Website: macys
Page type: customer-info-address
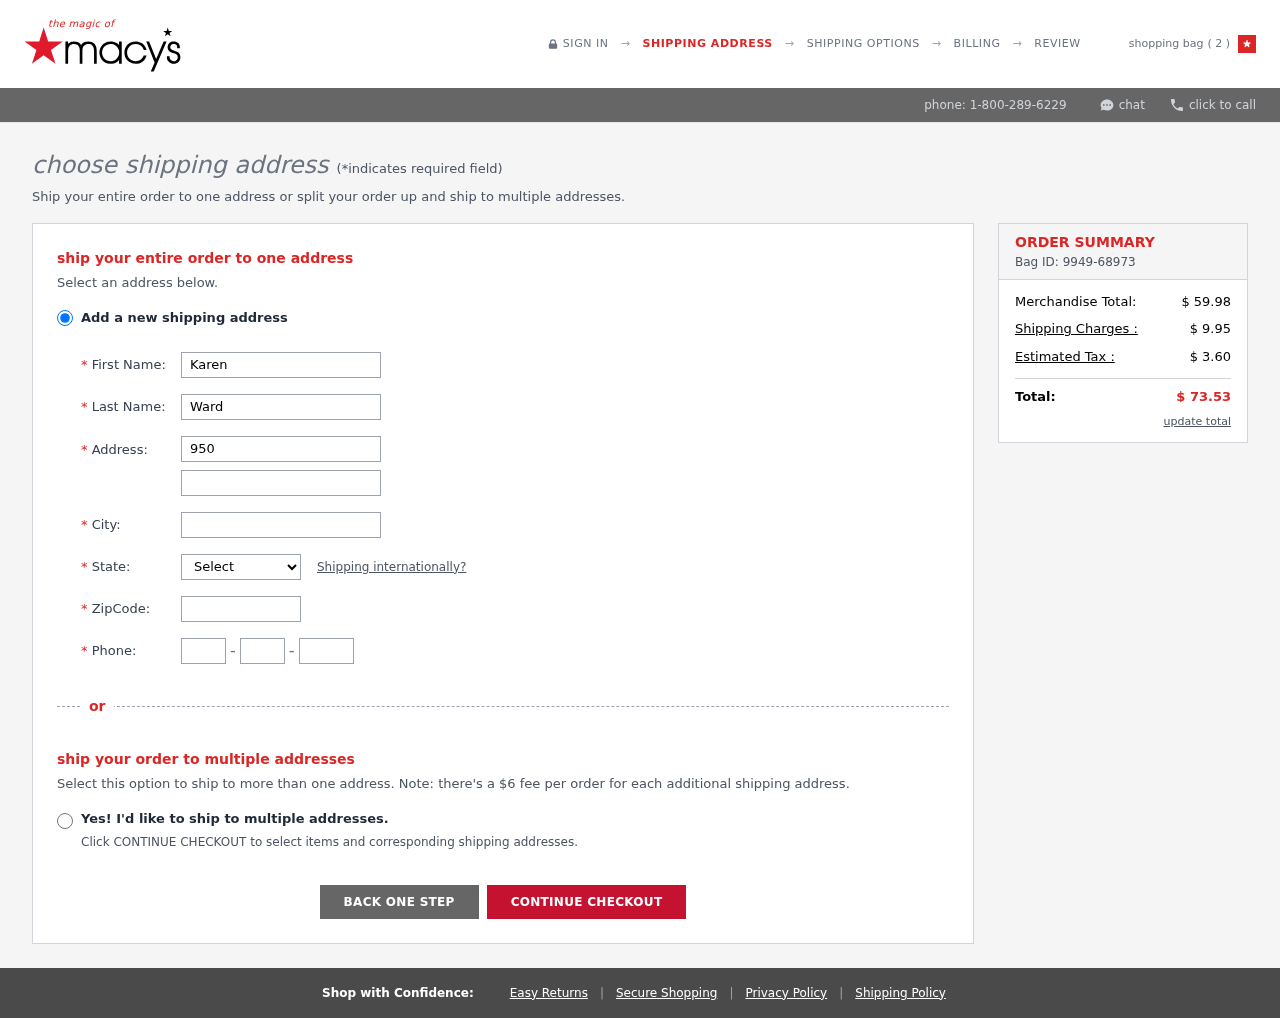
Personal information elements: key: PII_CITY
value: Chelseymouth
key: PII_FIRSTNAME
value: Karen
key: PII_LASTNAME
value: Ward
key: PII_PHONE_AREA
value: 201
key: PII_PHONE_PREFIX
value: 967
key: PII_PHONE_SUFFIX
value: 5069
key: PII_POSTCODE
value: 38418
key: PII_STATE_ABBR
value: DC
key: PII_STREET
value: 950 Crystal Summit
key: PII_STREET2
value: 903 Kelly Field
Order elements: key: ORDER_NUM_ITEMS
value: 2
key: ORDER_ID
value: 9949-68973
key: ORDER_SUBTOTAL
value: $ 59.98
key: ORDER_SHIPPING_COST
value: $ 9.95
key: ORDER_TAX
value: $ 3.60
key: ORDER_TOTAL
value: $ 73.53